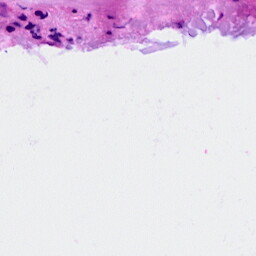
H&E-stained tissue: Breast